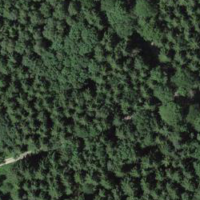
EUNIS habitat code: 44
Species observed at this site:
Numenius arquata
Coccothraustes coccothraustes
Cyanistes caeruleus
Ardea alba
Dendrocopos major
Hylocomium splendens
Sitta europaea
Regulus regulus
Fringilla coelebs
Buteo buteo
Periparus ater